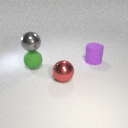
large purple rubber cylinder to the right of large green rubber sphere